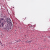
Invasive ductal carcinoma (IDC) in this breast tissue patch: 0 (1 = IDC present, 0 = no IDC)